Question: How can one make an circular arrow flow chart with three chevrons (or arrows) in python similar to the figure shown below?
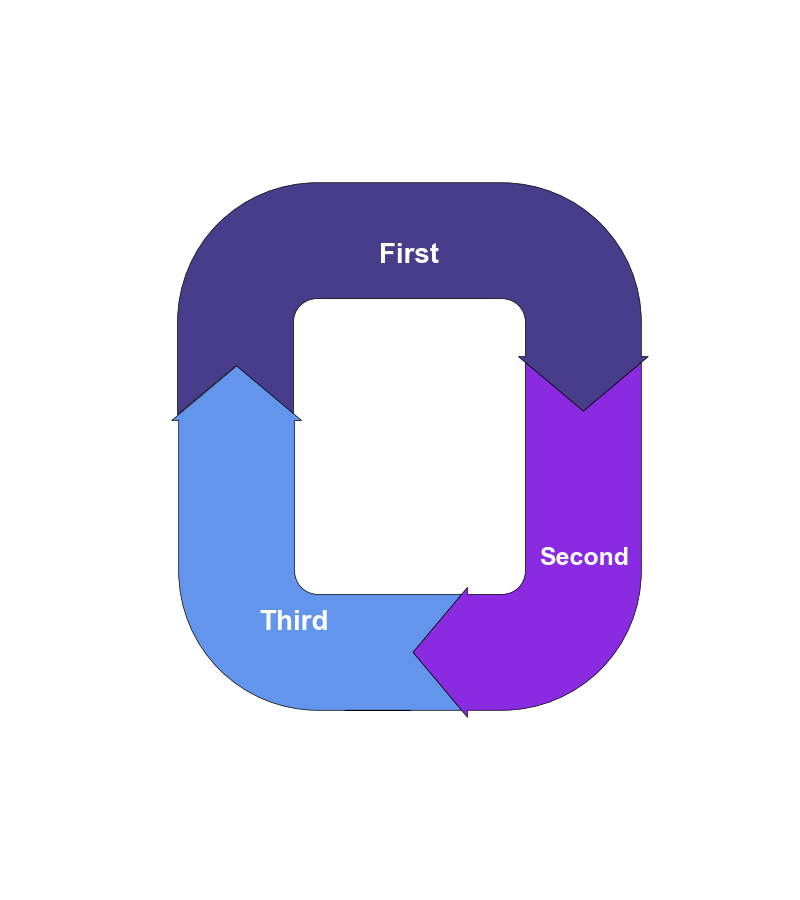
Answer: It turns out that <URL> that will allow one to create a circular arrow flow chart. The python code to do this is as follows:
'''
import matplotlib.pyplot as plt
from matplotlib.sankey import Sankey
fontsize= 20
def circle(filename):
color = 'w'
pos = [2, 1]
fig = plt.figure(figsize=(8, 9))
ax = fig.add_subplot(1, 1, 1, xticks=[], yticks=[], frameon=False)
sankey = Sankey(ax=ax, gap=0.5, scale=1.0/pos[0])
sankey.add(patchlabel='
First', facecolor='darkslateblue',
flows=[pos[1], -pos[1]],
labels=[None, None],
pathlengths=[0.5, 0.25],
orientations=[-1, -1], connect=(1, 0))
sankey.add(patchlabel='
Second', facecolor='blueviolet',
flows=[pos[1], -pos[1]],
labels=[None, None],
pathlengths=[0.5, 0.25],
orientations=[0, -1], prior = 0, connect=(1, 0))
sankey.add( facecolor='cornflowerblue',
flows=[pos[1], -pos[1]],
labels=[None, None],
pathlengths=[0.22, 0.75],
orientations=[0, -1], prior = 1, connect=(1, 0))
add_horizontal_text(ax, color)
diagrams = sankey.finish()
for diagram in diagrams:
diagram.text.set_fontweight('bold')
diagram.text.set_fontsize(fontsize)
diagram.text.set_color(color)
diagrams[1].text.set_fontsize(fontsize-2)
plt.savefig(filename)
return
def add_horizontal_text(ax, color):
x = -0.5
y = -1.68
offset = .1
ax.text(x, y, 'Third', fontsize=fontsize, weight='bold', ha='center', color=color)
return
circle('CircularArrow.png')
'''